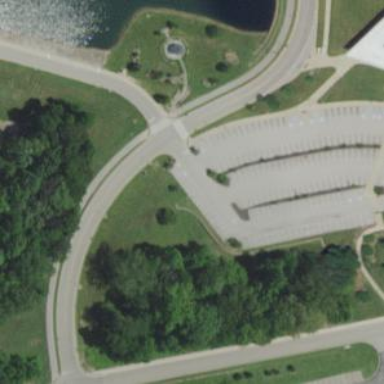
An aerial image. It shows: Parking area.